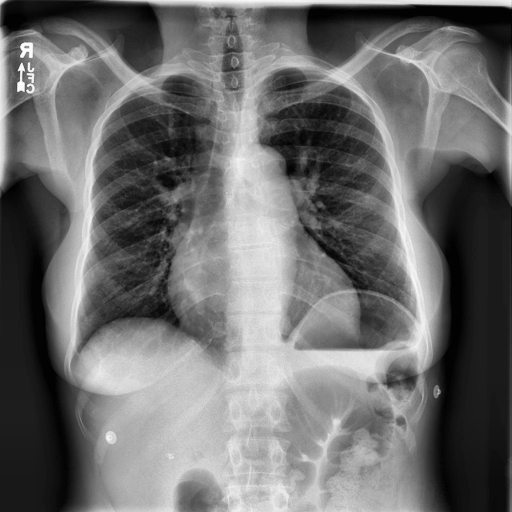
Finding: NORMAL